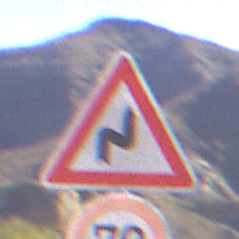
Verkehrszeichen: DoppelkurveRechts
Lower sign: Geschwindigkeit70
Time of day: Midday
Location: Outdoor (Nature)
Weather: Clear
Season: NotSpecified
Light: Natural